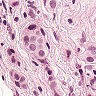
Metastatic tissue present: yes